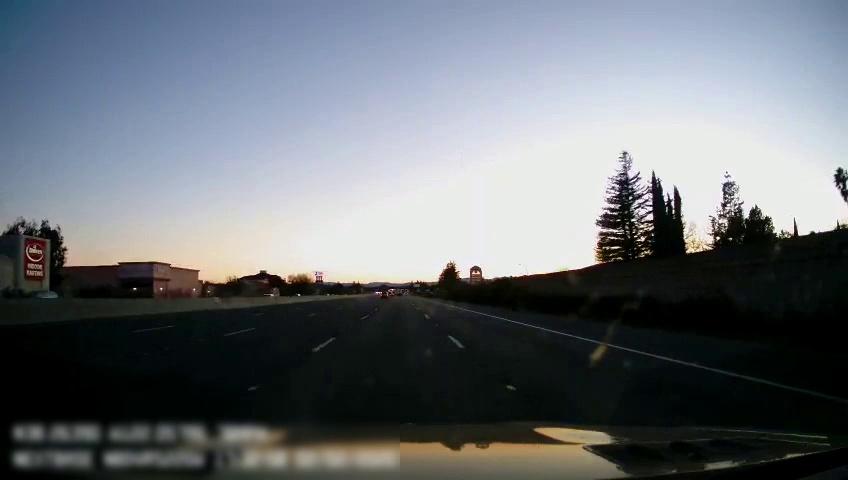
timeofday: Day
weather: Sunny
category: Drivable Space
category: Vehicles | Car
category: Vehicles | Car
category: Lanes | Current Lane
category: Lanes | Alternate Lane
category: Lanes | Alternate Lane
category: Lanes | Current Lane
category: Lanes | Alternate Lane
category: Lanes | Alternate Lane